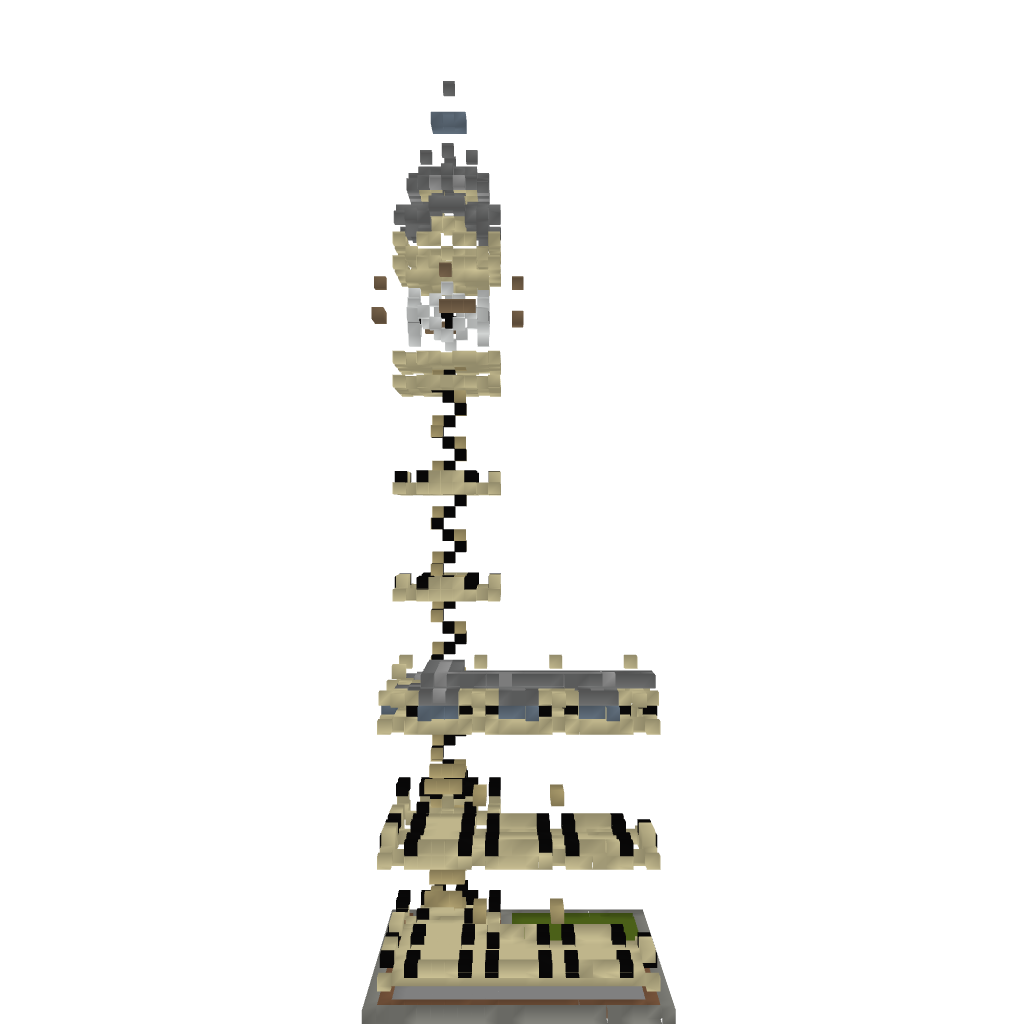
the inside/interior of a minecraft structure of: Big Ben